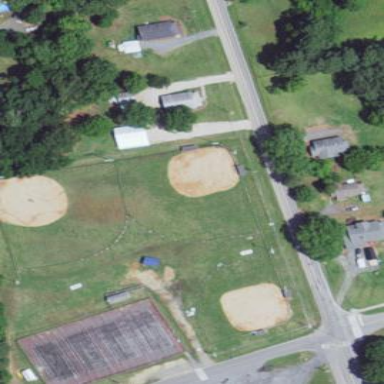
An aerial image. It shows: Softball pitch for leisure and sport activities.